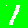
Digit: 1